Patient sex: M
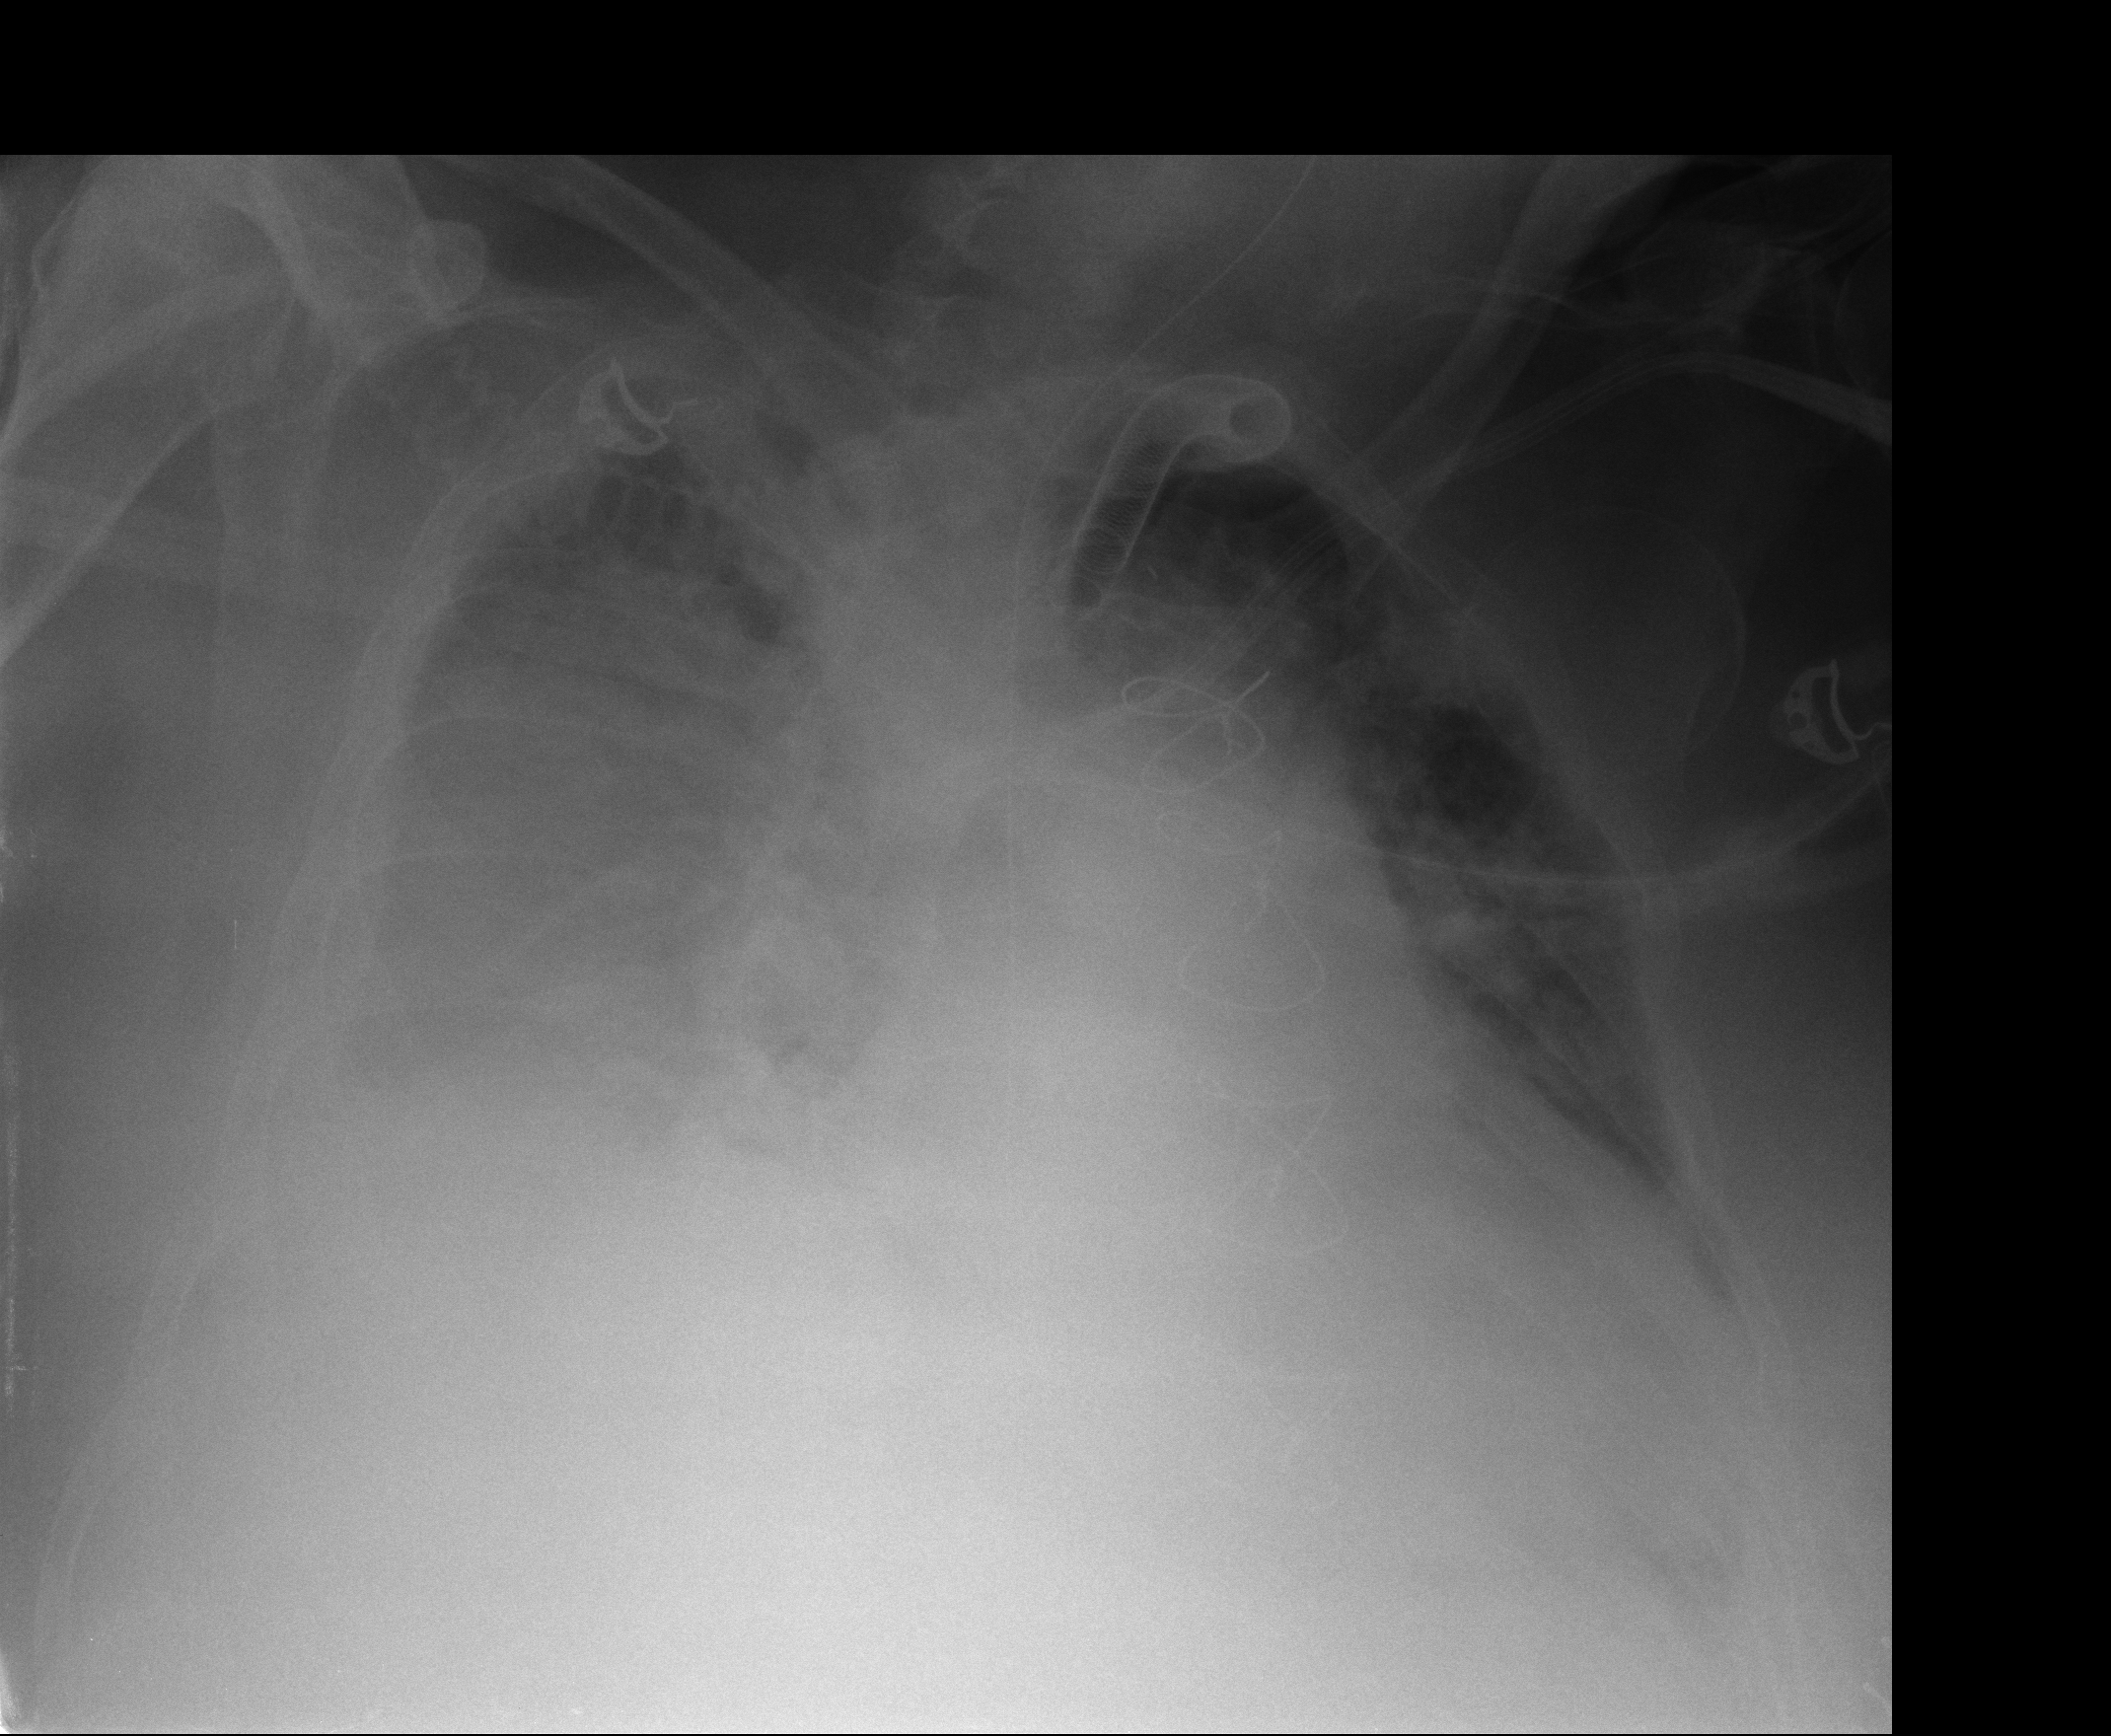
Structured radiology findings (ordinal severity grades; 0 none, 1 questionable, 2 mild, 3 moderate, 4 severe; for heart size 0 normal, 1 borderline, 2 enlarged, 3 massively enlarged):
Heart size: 2
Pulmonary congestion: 2
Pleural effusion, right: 4
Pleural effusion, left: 2
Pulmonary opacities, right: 2
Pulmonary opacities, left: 3
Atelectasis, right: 3
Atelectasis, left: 2